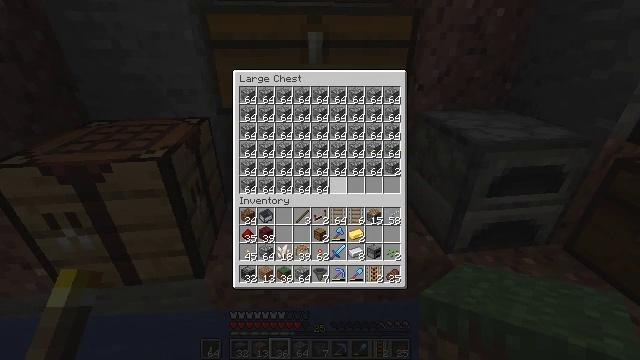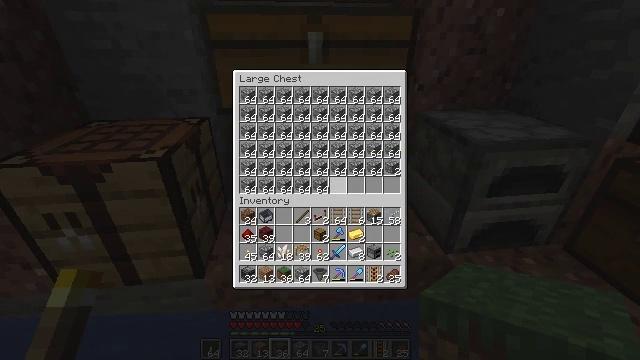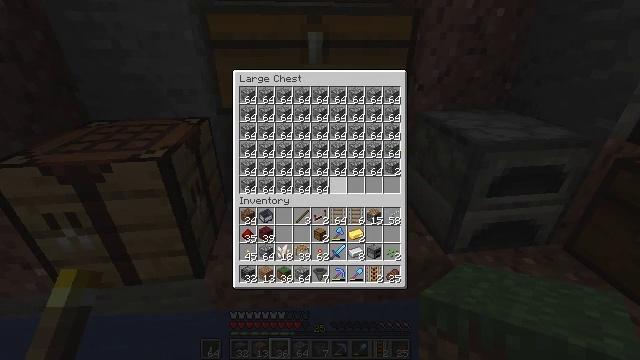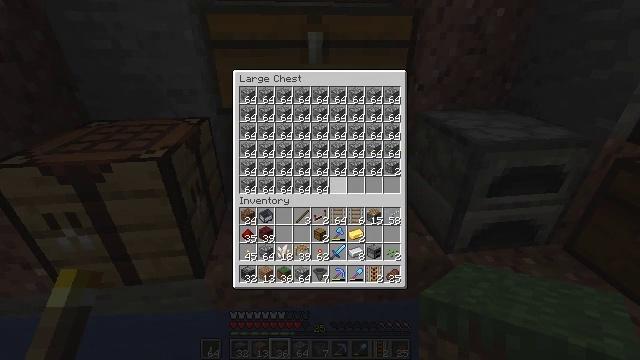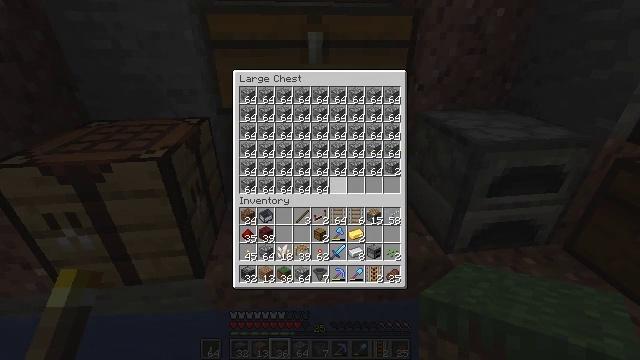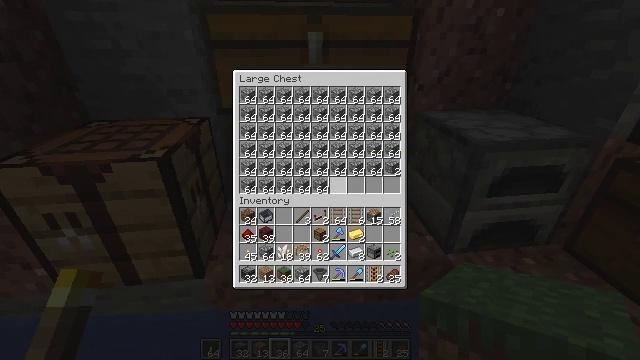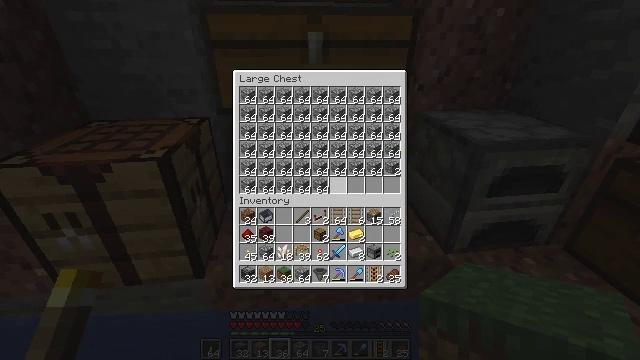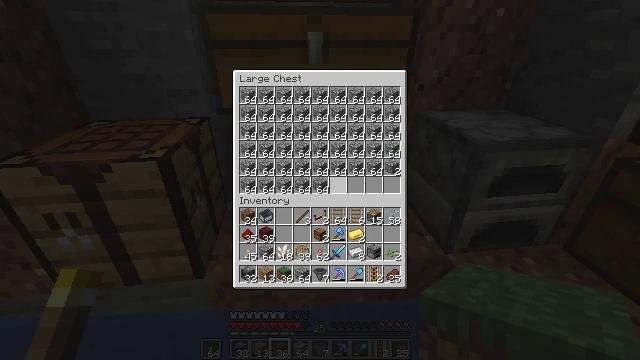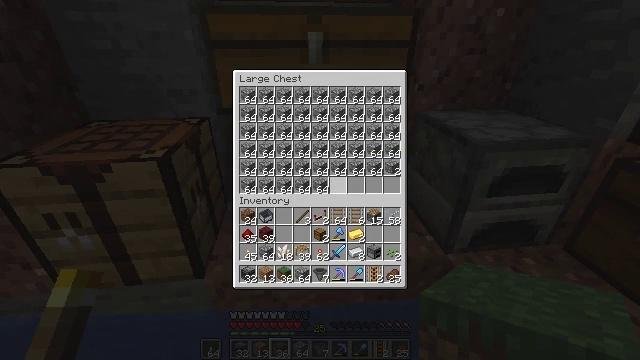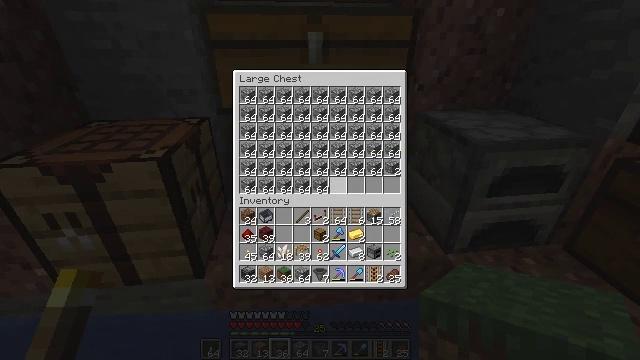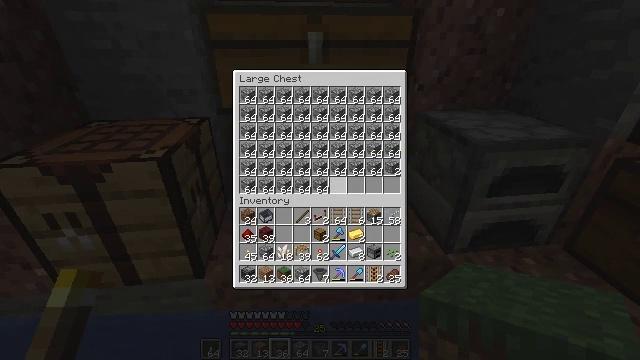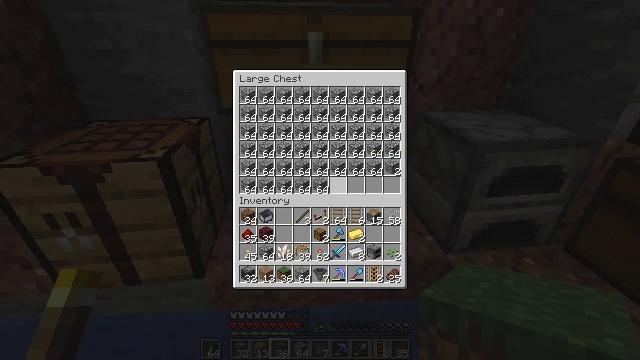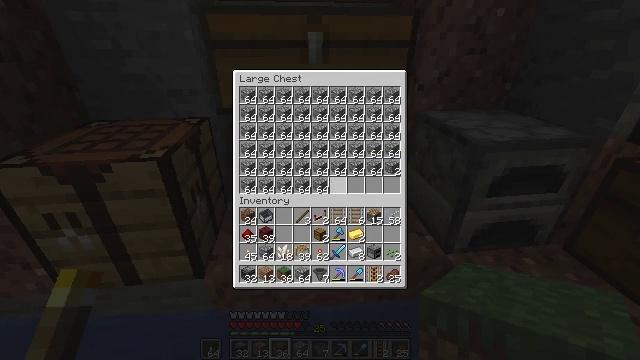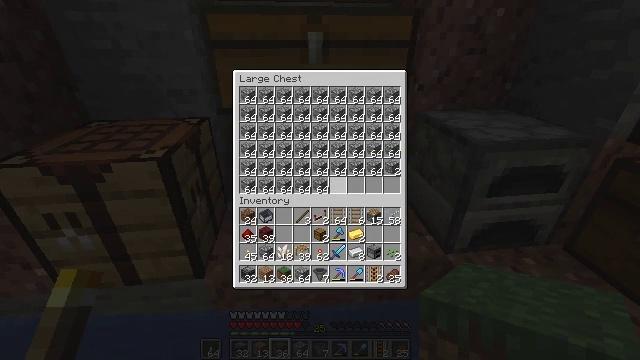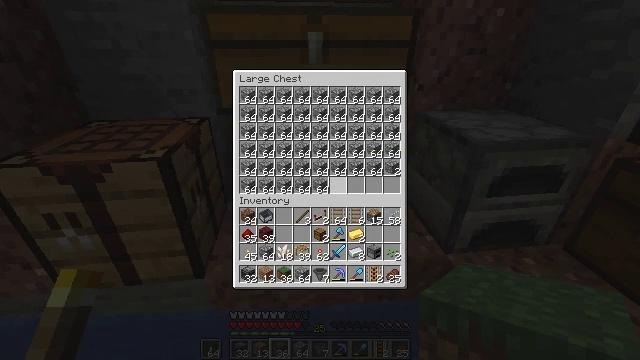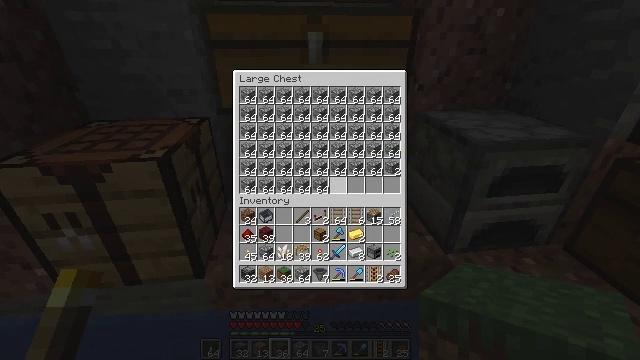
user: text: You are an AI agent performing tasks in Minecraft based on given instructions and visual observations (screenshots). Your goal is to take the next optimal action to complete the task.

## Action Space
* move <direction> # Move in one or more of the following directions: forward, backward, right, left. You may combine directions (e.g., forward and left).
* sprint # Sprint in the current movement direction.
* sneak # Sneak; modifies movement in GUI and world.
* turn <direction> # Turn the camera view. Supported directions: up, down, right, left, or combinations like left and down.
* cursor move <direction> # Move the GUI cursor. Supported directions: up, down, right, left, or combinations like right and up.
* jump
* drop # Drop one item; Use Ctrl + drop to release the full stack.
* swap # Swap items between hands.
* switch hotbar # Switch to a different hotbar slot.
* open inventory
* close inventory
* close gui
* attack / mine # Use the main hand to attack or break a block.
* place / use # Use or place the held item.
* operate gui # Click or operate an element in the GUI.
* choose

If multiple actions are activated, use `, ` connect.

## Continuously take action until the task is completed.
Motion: motion action
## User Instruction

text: Open the crafting table to make a piston.
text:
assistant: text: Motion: no_op
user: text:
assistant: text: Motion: no_op
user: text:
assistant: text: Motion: no_op
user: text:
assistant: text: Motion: no_op
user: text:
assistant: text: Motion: no_op
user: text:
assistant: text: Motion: no_op
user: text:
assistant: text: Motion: no_op
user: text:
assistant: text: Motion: no_op
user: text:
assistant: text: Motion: no_op
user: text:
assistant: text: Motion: no_op
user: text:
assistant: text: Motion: no_op
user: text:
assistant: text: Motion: no_op
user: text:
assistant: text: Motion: no_op
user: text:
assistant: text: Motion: no_op
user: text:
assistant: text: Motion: no_op
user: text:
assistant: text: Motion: no_op
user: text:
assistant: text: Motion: no_op
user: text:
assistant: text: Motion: no_op
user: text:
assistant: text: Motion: no_op
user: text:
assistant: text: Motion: no_op
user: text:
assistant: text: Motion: no_op
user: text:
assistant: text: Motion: no_op
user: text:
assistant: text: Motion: no_op
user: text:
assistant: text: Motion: no_op
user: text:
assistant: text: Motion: no_op
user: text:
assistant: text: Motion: no_op
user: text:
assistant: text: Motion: no_op
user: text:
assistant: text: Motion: no_op
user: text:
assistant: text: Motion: no_op
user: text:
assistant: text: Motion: no_op